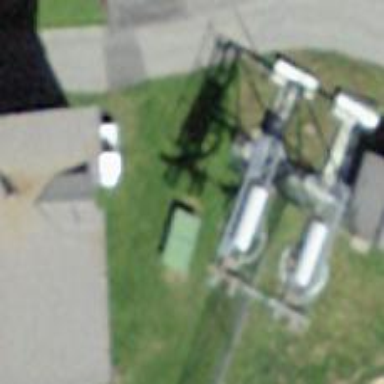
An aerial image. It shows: Pylon used for aerialway.